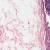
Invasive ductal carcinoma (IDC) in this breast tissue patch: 0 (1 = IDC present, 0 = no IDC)